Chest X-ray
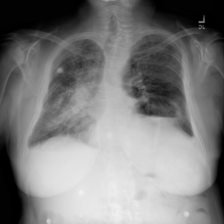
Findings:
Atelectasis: negative
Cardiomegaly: negative
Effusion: negative
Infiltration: negative
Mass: negative
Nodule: negative
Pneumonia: negative
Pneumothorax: negative
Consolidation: negative
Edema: negative
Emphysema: negative
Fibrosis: negative
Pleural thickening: negative
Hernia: positive